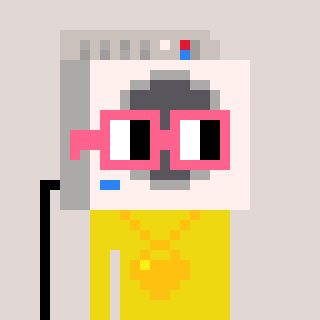
a pixel art character with square pink glasses, a washing machine-shaped head and a yellow-colored body on a warm background